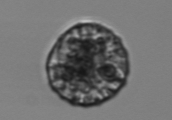
Label: Vicicitus_globosus